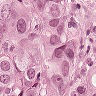
Metastatic tissue present: yes